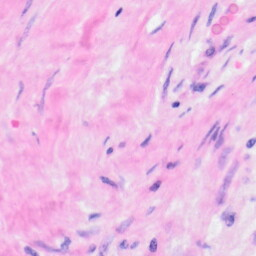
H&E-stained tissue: Kidney